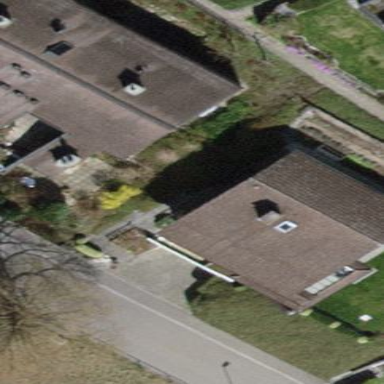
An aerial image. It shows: Detached building.